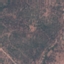
Land use / land cover: HerbaceousVegetation